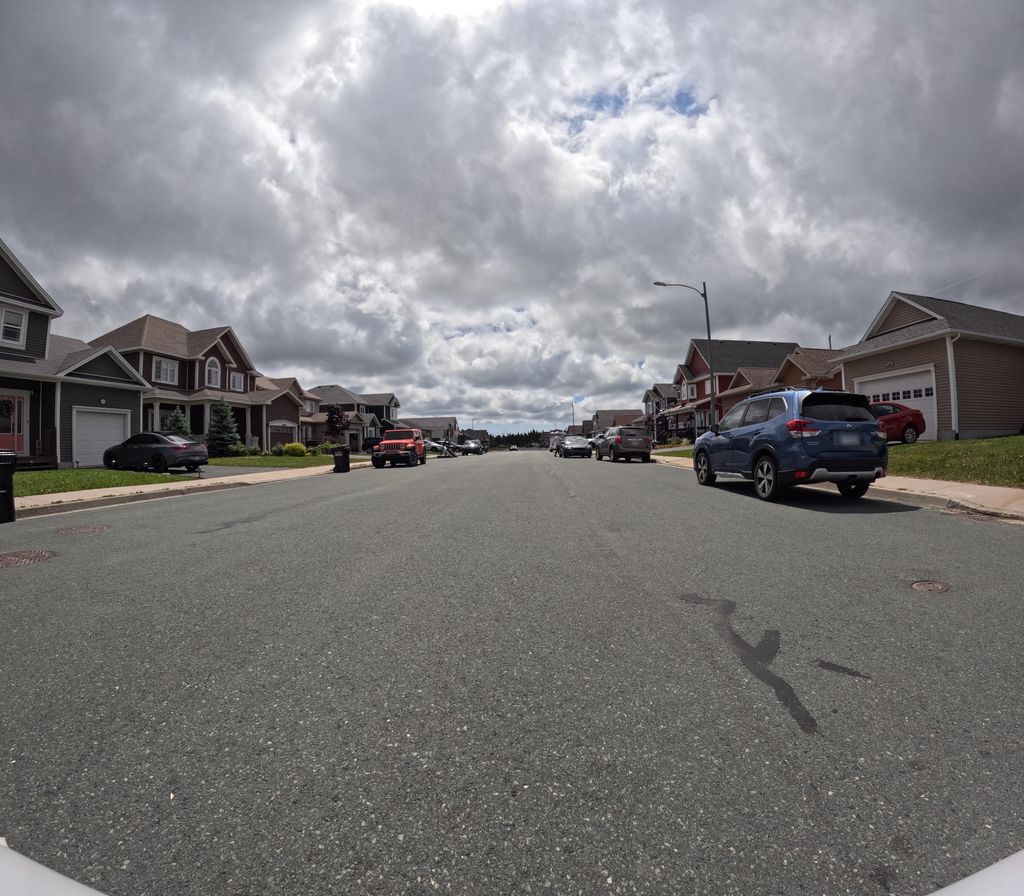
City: st_johns